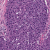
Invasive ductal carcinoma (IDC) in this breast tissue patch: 0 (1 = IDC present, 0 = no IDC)